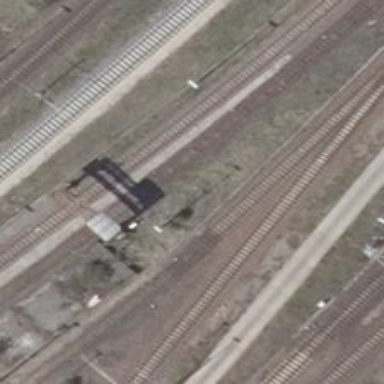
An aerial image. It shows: Railway yard with electrified contact lines.